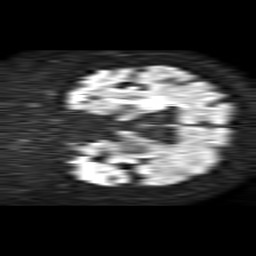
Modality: TRACE
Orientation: coronal
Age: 83
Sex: female
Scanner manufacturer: philips
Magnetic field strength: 1.5 T
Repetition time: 4.6 s
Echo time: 0.08631 s